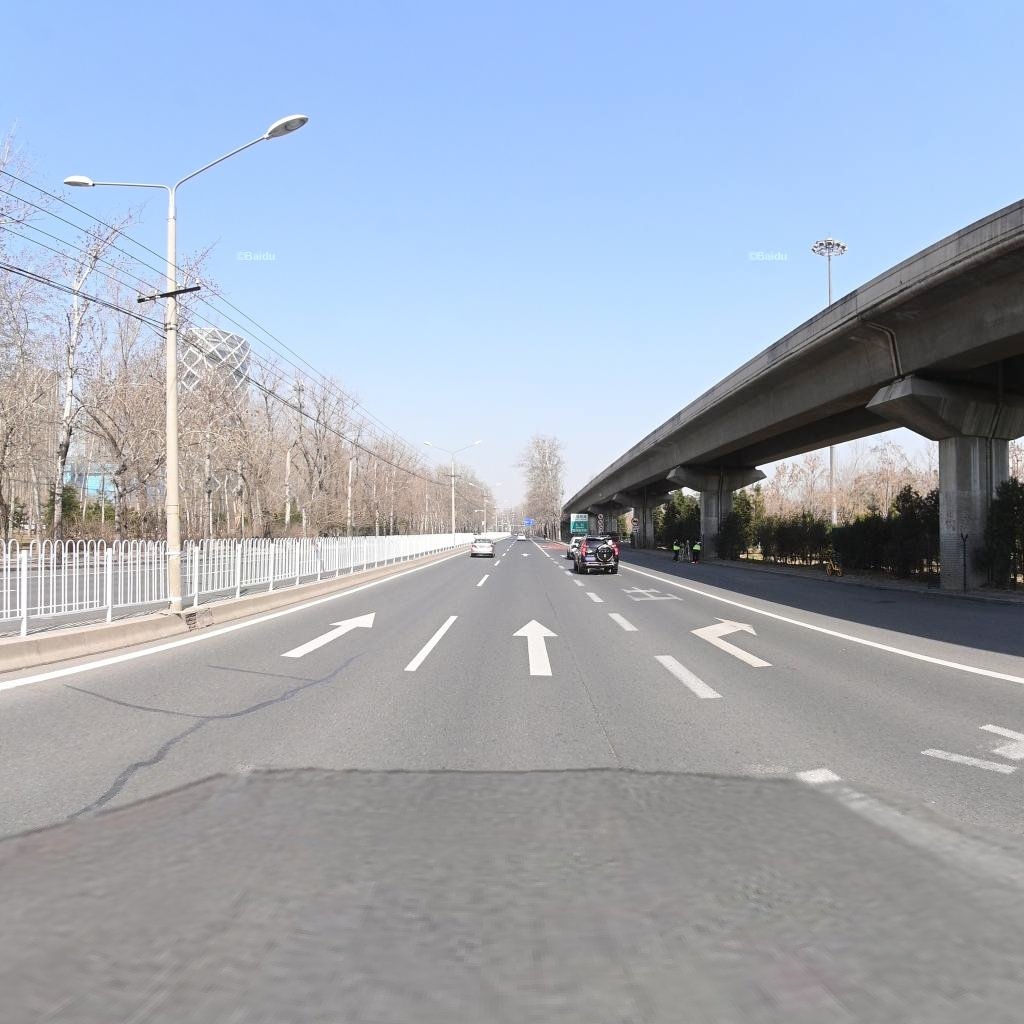
Region: Chaoyang
Road damage annotations: transverse patch, longitudinal crack, transverse patch, longitudinal patch